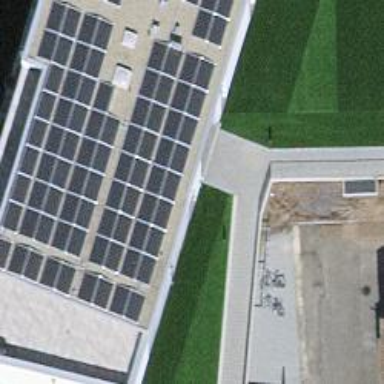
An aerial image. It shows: Solar photovoltaic panel generator.